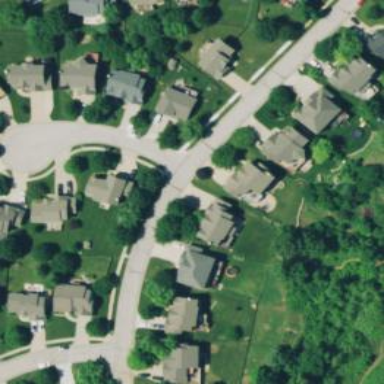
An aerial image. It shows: Residential road.